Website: apple
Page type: billing-address
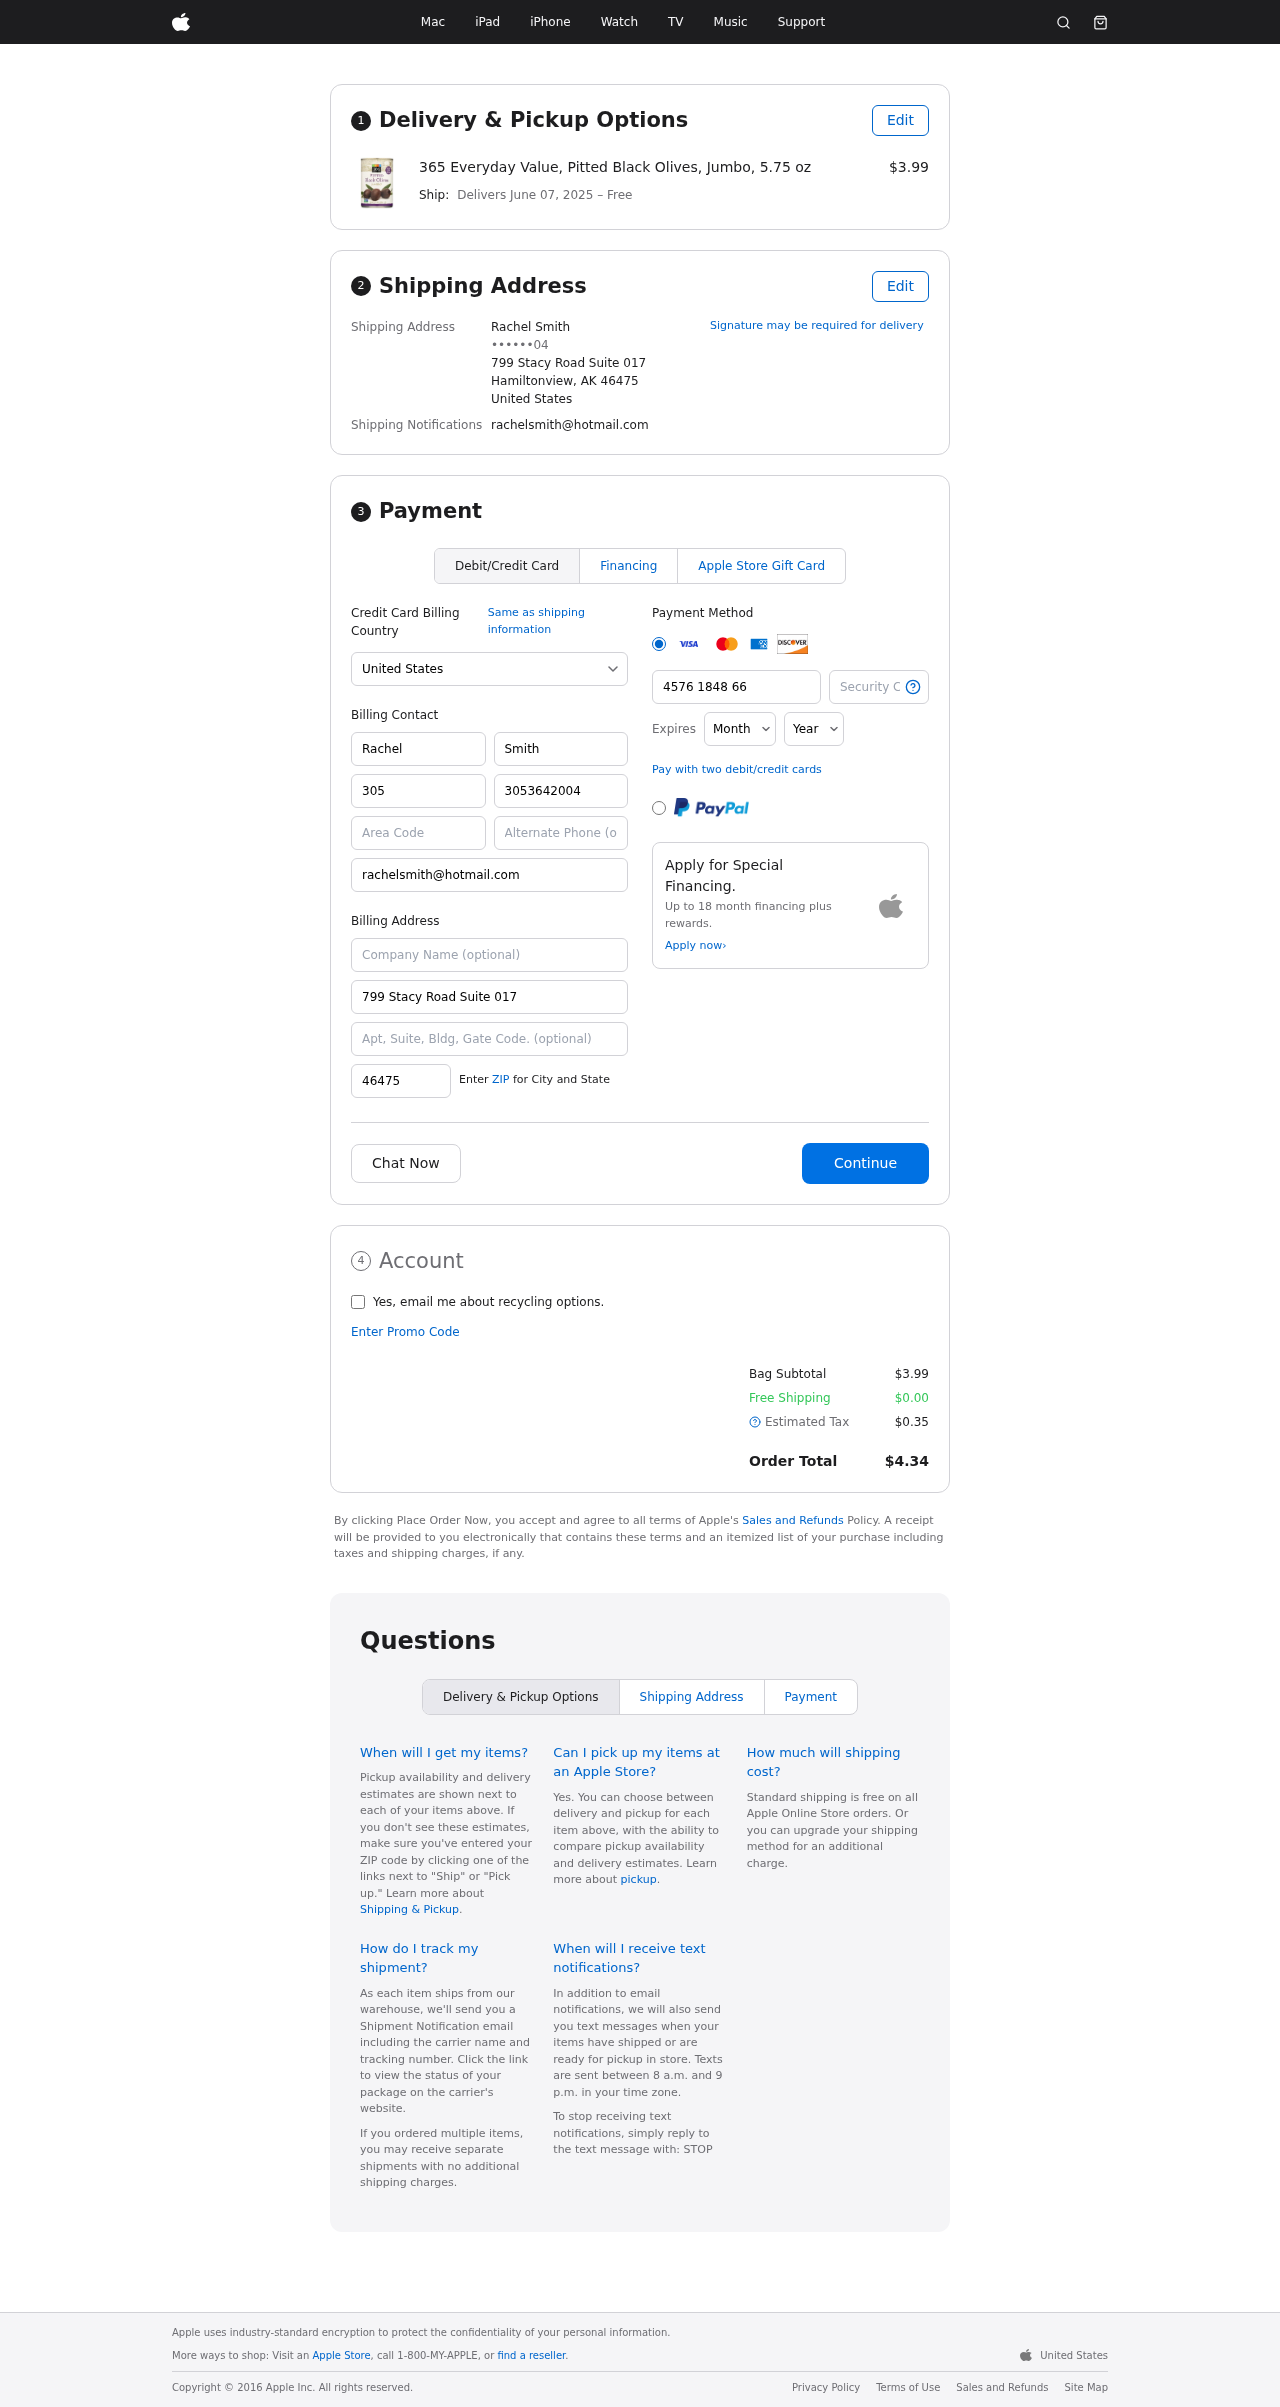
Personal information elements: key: PII_CARD_CVV
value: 917
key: PII_CARD_EXPIRY_MONTH
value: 10
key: PII_CARD_EXPIRY_YEAR
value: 26
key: PII_CARD_NUMBER
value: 4576 1848 6626 4722
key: PII_CITY_STATE_ZIP
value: Hamiltonview, AK 46475
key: PII_COUNTRY
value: United States
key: PII_EMAIL
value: rachelsmith@hotmail.com
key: PII_FULLNAME
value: Rachel Smith
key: PII_STREET
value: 799 Stacy Road Suite 017
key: PII_DOB_MONTH
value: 04
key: PII_BILLING_FIRSTNAME
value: Rachel
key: PII_BILLING_LASTNAME
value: Smith
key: PII_BILLING_PHONE_AREA
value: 305
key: PII_BILLING_PHONE
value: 3053642004
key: PII_BILLING_EMAIL
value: rachelsmith@hotmail.com
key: PII_BILLING_STREET
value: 799 Stacy Road Suite 017
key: PII_BILLING_POSTCODE
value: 46475
Product elements: key: PRODUCT1_NAME
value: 365 Everyday Value, Pitted Black Olives, Jumbo, 5.75 oz
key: PRODUCT1_PRICE
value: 3.99
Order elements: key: ORDER_DELIVERY_DATE
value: June 07, 2025
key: ORDER_SUBTOTAL
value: $3.99
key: ORDER_SHIPPING_COST
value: $0.00
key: ORDER_TAX
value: $0.35
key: ORDER_TOTAL
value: $4.34